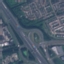
Land use / land cover: Highway